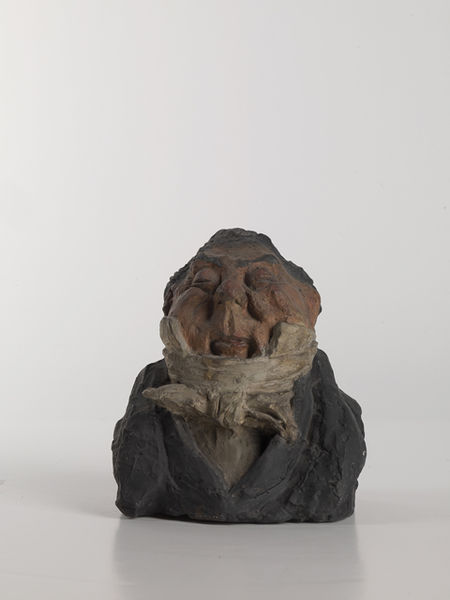
Titel: Charles-Guillaume Etienne
Künstler: Honoré Daumier
Standort: Karlsruhe
Institution: Staatliche Kunsthalle Karlsruhe
Schlagwörter: blau, dunkel, haut, kopf, mann, weiß, grob, braun, grau, haar, hell, holz, mund, nase, ohr, schwarz, stirn, blick, rot, schal, tuch, beige, schleife, alt, anzug, bart, hemd, jacke, augen, gesicht, knoten, kragen, mensch, stein, hals, portrait, porträt, erde, figur, gewand, haare, mantel, reich, augenbrauen, kinn, lippe, lippen, ohren, schultern, rund, keramik, skulptur, ton, farbig, wangen, alter mann, backen, lehm, abstrakt, farbe, klein, frack, karikatur, dick, krawatte, brauen, büste, glatze, halstuch, plastik, fliege, oberkörper, sakko, geschlossen, masche, bemalt, foto, hälfte, alter, blind, greis, torso, vatermörder, ironie, karrikatur, satire, witz, statuette, geschlossene augen, daumier, schnitzerei, zugekniffen, zunge, halb, zwerg, gips, objekt, abgeschnitten, geschnitzt, grotesk, glaze, verzerrt, gnom, zahnschmerzen, zahnweh, dunkeö, lid, feist, dicke backen, troll, portröt, übergewicht, augen geschlossen, wulstig, biedermann, knollennase, mnd, halslos, karrikatir, 19. jahrhundert, zahnschmerz, mascherl, skilptur, zugenkiffen, nache, halsweh, halsschmerzen